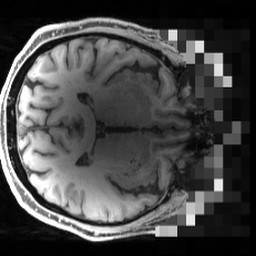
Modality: T1w
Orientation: axial
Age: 67
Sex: male
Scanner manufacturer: siemens
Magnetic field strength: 3 T
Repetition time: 2.55 s